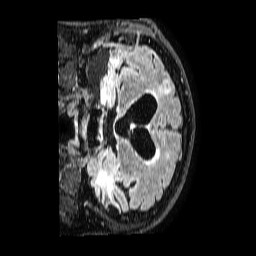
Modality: FLAIR
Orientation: coronal
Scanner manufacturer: philips
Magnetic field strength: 1.5 T
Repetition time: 4.8 s
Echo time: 0.3 s